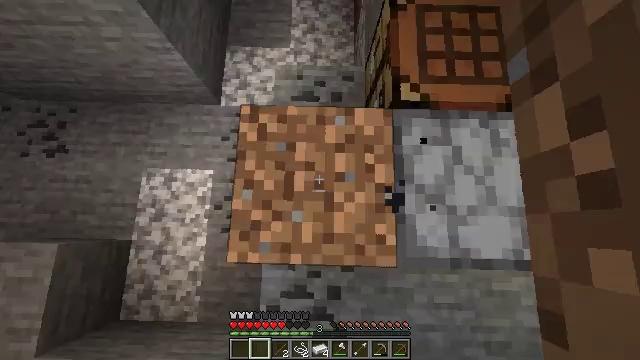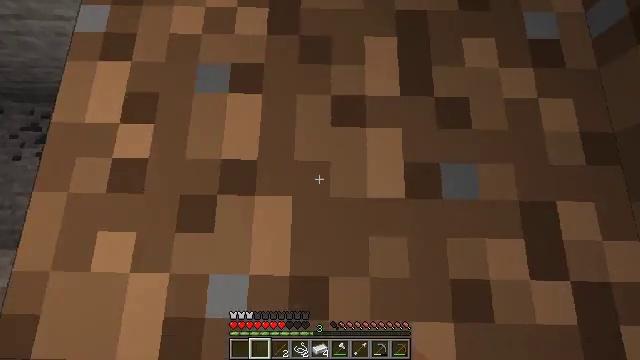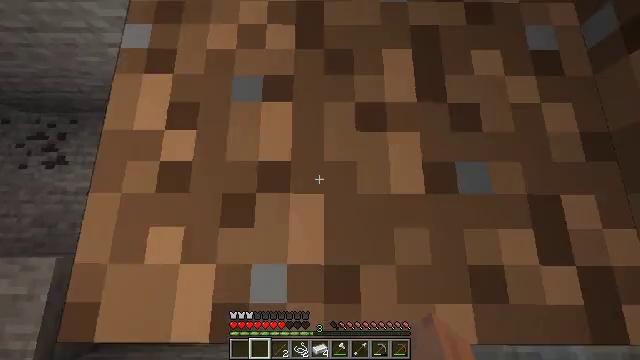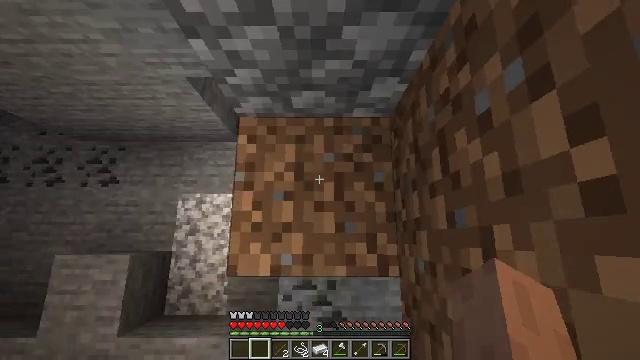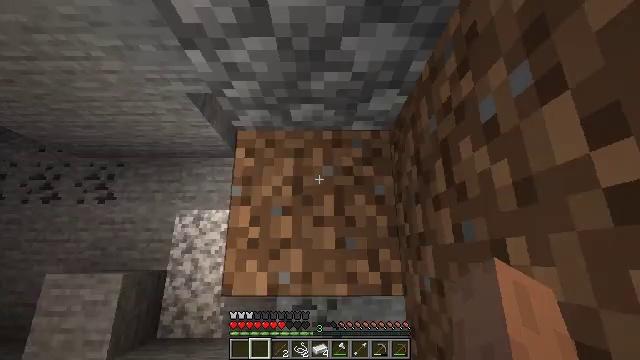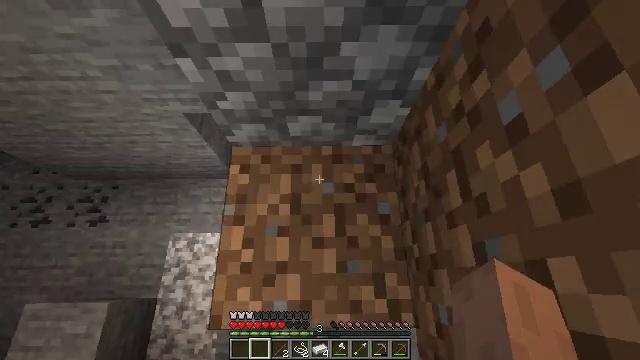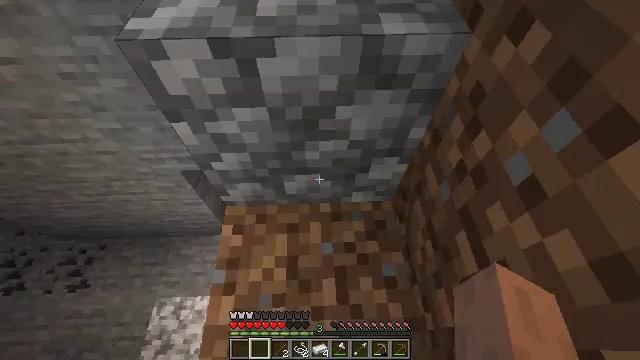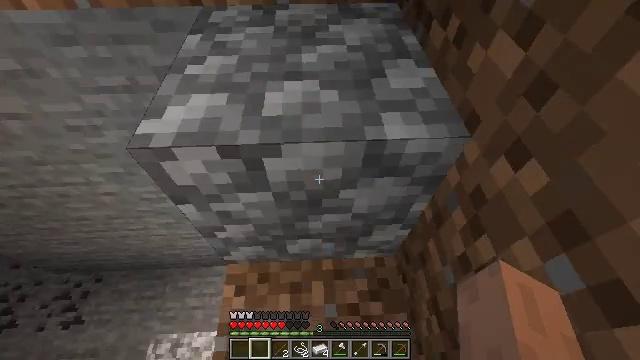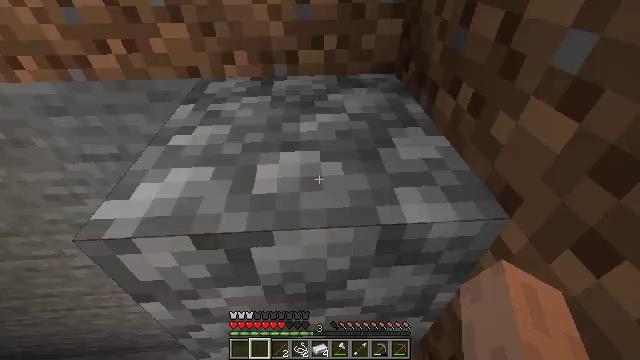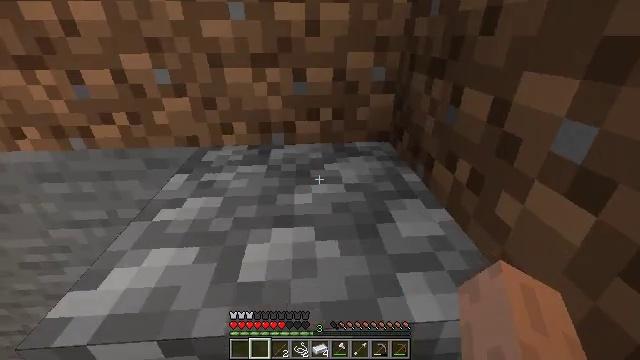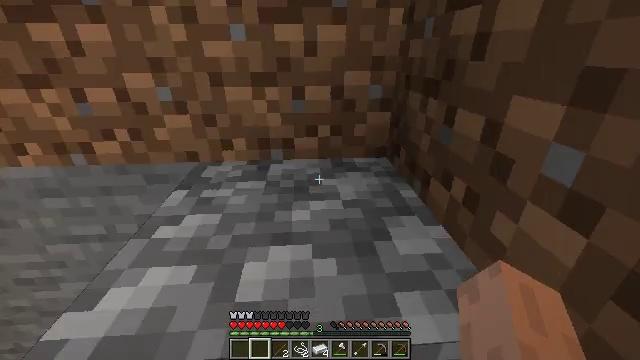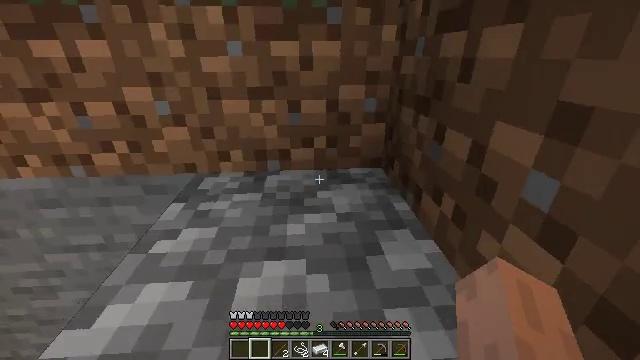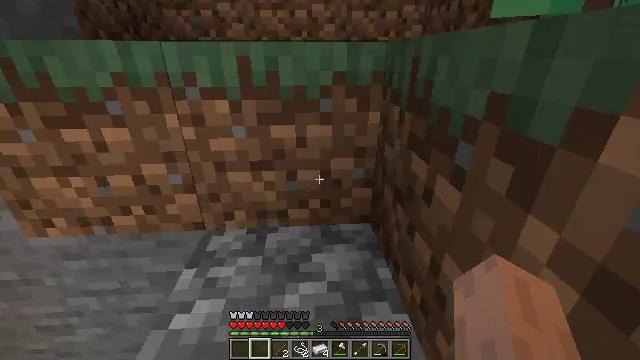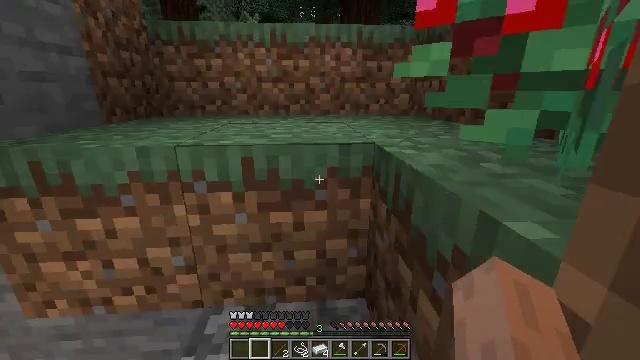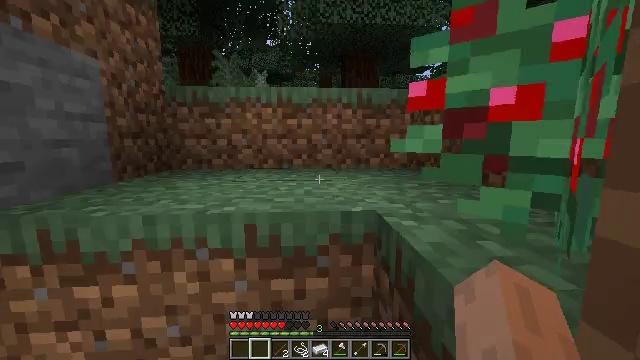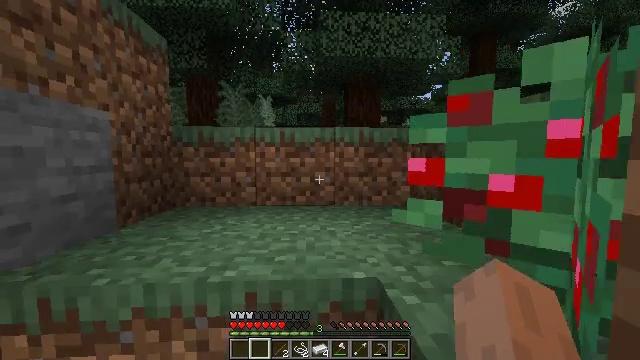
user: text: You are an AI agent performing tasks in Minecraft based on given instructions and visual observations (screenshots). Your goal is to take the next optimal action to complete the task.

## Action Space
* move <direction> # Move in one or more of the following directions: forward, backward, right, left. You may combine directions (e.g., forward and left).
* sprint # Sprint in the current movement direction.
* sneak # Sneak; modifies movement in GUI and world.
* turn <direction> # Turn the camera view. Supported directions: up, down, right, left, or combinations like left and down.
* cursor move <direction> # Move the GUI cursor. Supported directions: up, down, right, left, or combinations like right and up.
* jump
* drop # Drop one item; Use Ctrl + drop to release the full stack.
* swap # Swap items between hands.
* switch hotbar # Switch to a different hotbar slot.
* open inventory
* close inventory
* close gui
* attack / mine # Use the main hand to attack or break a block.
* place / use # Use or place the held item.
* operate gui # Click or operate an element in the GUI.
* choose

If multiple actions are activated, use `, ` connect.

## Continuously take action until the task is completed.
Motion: motion action
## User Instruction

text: Clear the sweet berry bush to collect the sweet berries.
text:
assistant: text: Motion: move forward, sneak, turn up, jump
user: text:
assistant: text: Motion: move forward, sneak, turn up, jump
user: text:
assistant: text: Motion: sneak, turn right and up, jump
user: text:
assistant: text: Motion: move forward, sneak, turn up, jump
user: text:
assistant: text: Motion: move forward, turn up, jump
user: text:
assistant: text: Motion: move forward, turn right and up, jump
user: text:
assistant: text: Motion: move forward, turn up, jump
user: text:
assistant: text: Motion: move forward, turn up, jump
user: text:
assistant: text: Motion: move forward, turn up, jump
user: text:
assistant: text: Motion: move forward, turn up, jump
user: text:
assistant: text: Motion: move forward, jump
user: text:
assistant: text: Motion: move forward, jump
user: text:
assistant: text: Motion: move forward, turn up, jump
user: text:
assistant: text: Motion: move forward, turn up, jump
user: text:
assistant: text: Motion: move forward, turn up, jump
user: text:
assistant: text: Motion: move forward, jump
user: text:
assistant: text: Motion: move forward, jump
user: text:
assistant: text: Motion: move forward, jump
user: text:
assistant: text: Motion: move forward, turn up, jump
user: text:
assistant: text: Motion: move forward, turn up, jump
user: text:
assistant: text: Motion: move forward, turn up
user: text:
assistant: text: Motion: move forward, turn right and up
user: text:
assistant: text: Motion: move forward
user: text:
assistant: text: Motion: move forward, turn right
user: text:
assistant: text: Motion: move forward, turn right and up, jump
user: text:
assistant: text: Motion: move forward, turn right, jump
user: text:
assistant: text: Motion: move forward, turn right, jump
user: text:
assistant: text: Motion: move forward, turn right and down
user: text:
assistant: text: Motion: turn right
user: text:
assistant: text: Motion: no_op